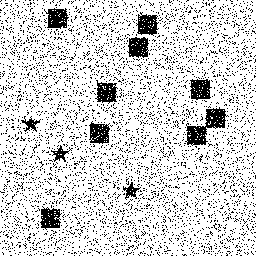
Squares: 9
Triangles: 0
Stars: 3
Total shapes: 12